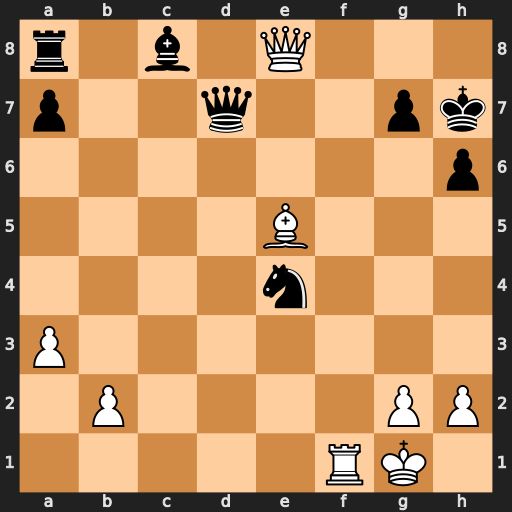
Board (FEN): r1b1Q3/p2q2pk/7p/4B3/4n3/P7/1P4PP/5RK1
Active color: w
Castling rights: -
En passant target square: -
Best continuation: Qxd7 Bxd7 Rf7 Kg6 Rxd7